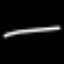
Label: octagon